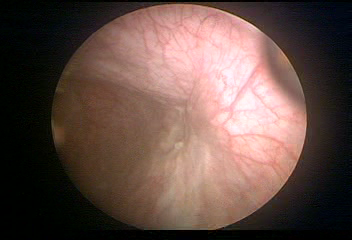
Modality: WLC
Class: Normal mucosa
Bladder cancer association: No